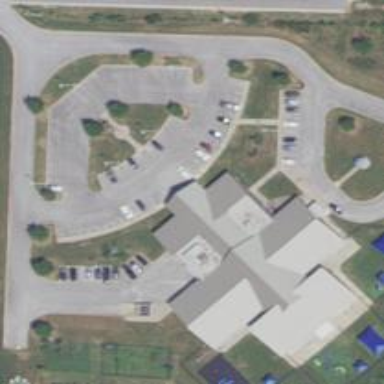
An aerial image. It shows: Kindergarten building.